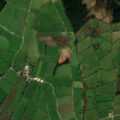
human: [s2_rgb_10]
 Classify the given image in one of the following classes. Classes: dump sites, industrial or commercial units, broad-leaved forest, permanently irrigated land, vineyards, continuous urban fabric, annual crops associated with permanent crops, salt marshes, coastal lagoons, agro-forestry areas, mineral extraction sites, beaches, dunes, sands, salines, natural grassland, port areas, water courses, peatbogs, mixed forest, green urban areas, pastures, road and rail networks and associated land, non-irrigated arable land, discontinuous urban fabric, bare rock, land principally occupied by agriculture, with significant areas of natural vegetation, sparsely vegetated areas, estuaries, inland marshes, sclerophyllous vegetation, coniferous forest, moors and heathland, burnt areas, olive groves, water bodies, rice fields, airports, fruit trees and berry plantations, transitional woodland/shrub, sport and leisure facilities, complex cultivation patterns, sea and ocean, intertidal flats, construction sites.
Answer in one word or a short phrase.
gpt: pastures, coniferous forest